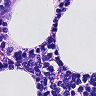
Metastatic tissue present: no